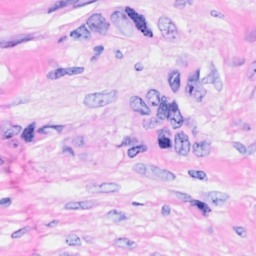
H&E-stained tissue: Breast